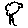
Label: tree